Question: I seem to be getting the error as shown below:

Am I missing out on something here and not giving cygwin the right to write to a folder?
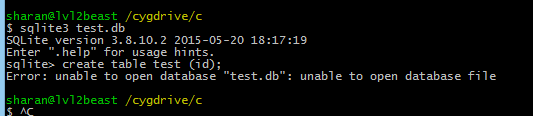
Answer: There is a very simple answer to this question. You <URL> write to the 'C:' drive. Try moving into a different folder and that will allow you to write your '.sql' files.